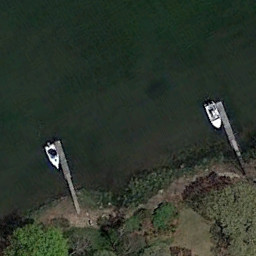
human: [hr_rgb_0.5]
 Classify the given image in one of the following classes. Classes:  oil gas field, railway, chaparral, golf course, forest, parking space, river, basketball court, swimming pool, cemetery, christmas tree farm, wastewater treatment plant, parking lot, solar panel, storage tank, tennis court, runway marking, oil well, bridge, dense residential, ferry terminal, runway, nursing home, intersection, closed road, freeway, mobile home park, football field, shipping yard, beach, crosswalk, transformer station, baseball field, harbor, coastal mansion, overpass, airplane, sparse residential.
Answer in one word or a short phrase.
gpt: ferry terminal